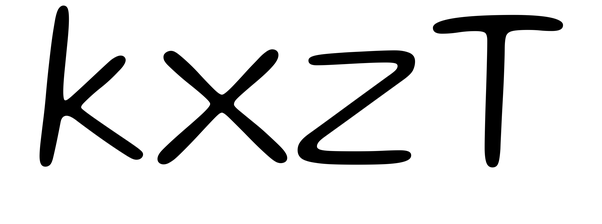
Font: Gluten_ExtraLight